九年级 · 画法几何学
如图, 在正方形 $\mathrm{ABCD}$ 中, $\mathrm{E}$ 为 $\mathrm{DC}$ 边上的点, 连接 $\mathrm{BE}$, 将 $\triangle \mathrm{BCE}$ 绕点 $\mathrm{C}$ 顺时针方向旋转 $90^{\circ}$ 得到 $\triangle \mathrm{DCF}$, 连接 $\mathrm{EF}$, 若 $\angle \mathrm{BEC}=65^{\circ}$, 则 $\angle \mathrm{EFD}$ 的度数是 $(\quad)$

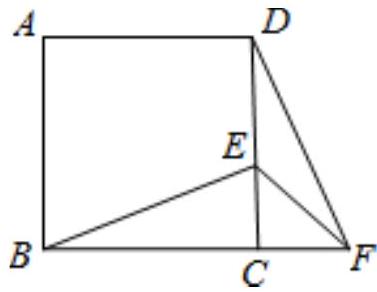
A. $15^{\circ}$
B. $20^{\circ}$
C. $25^{\circ}$
D. 30

答案: B
解析: 利用旋转的性质得 $\mathrm{CE}=\mathrm{CF}, \angle \mathrm{ECF}=\angle \mathrm{BCD}=90^{\circ}, \angle \mathrm{DFC}=\angle \mathrm{BEC}=65^{\circ}$, 则利用等腰直角三角形的性质得 $\angle \mathrm{CFE}=45^{\circ}$, 然后计算 $\angle \mathrm{DFC}$ 与 $\angle \mathrm{CFE}$ 的差即可.

【详解】解: $\because \triangle \mathrm{BCE}$ 绕点 $\mathrm{C}$ 顺时针方向旋转 $90^{\circ}$ 得到 $\triangle \mathrm{DCF}$,

$\therefore \mathrm{CE}=\mathrm{CF}, \angle \mathrm{ECF}=\angle \mathrm{BCD}=90^{\circ}, \angle \mathrm{DFC}=\angle \mathrm{BEC}=65^{\circ}$,

$\therefore \angle \mathrm{CFE}=45^{\circ}$,

$\therefore \angle \mathrm{EFD}=65^{\circ}-45^{\circ}=20^{\circ}$

故选 B.

【点睛】本题考查了旋转的性质: 对应点到旋转中心的距离相等; 对应点与旋转中心所连线段的夹角等于旋转角; 旋转前、后的图形全等.